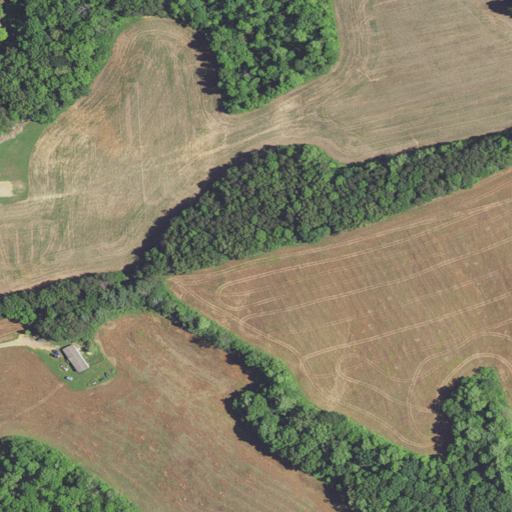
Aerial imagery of ridge(s) in Kentucky named Concord Ridge containing pasture, cultivated crops, deciduous forest, and mixed forest